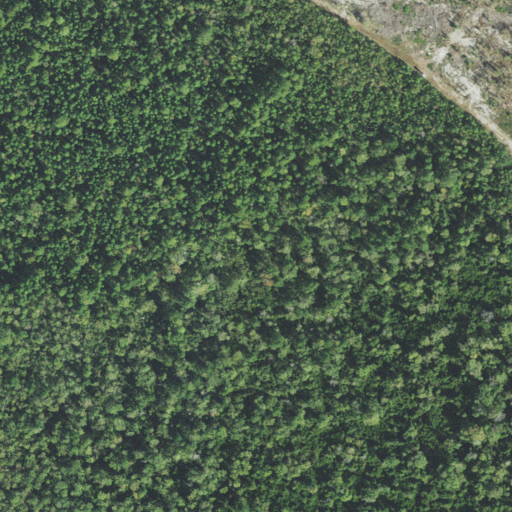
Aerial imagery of depression(s) in North Carolina named Dismal Bay containing woody wetlands, grassland, and shrub